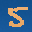
Label: 5